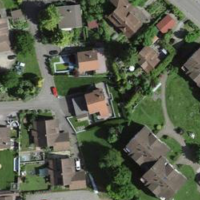
EUNIS habitat code: 54
Species observed at this site:
Grus grus